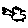
Label: bird